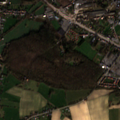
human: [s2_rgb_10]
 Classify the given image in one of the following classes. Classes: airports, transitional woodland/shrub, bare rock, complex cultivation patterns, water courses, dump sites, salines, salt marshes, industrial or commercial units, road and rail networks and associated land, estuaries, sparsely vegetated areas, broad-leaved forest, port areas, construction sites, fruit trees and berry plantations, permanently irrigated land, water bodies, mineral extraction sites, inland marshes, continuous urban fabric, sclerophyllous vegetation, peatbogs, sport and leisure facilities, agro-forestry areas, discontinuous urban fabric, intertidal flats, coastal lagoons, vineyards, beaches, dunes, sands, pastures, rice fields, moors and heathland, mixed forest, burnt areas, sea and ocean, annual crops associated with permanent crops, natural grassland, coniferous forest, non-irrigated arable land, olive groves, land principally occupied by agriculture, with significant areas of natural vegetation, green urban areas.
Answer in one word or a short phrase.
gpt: discontinuous urban fabric, non-irrigated arable land, complex cultivation patterns, land principally occupied by agriculture, with significant areas of natural vegetation, mixed forest